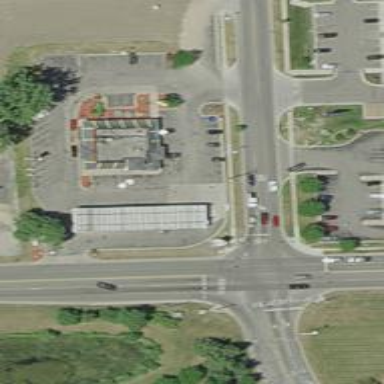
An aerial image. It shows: Convenience shop.